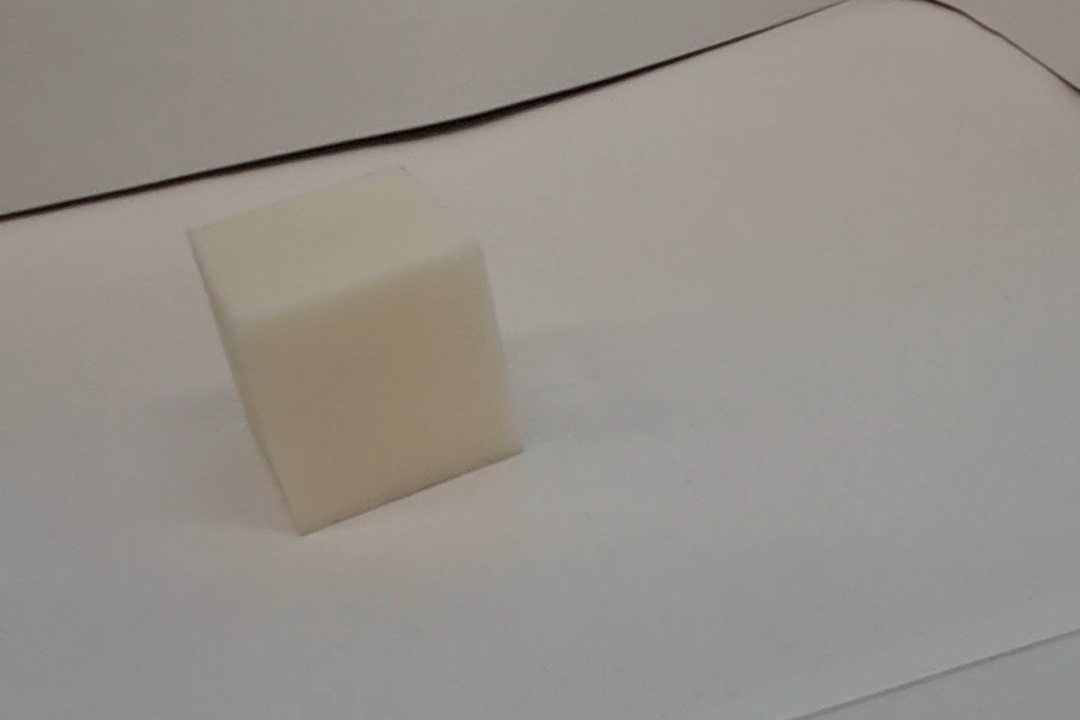
Label: Cuboid